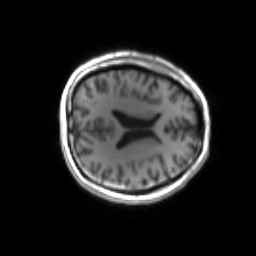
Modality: inplaneT1
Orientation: axial
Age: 28
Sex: male
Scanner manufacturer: siemens
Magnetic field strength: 3 T
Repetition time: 1.2 s
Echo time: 0.00251 s